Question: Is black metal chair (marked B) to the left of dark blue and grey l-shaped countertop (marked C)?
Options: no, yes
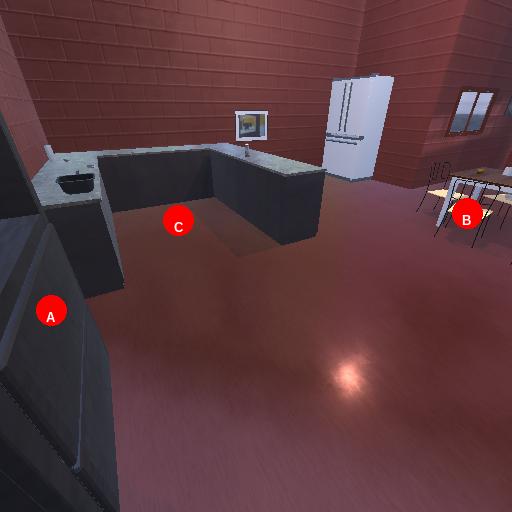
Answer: no